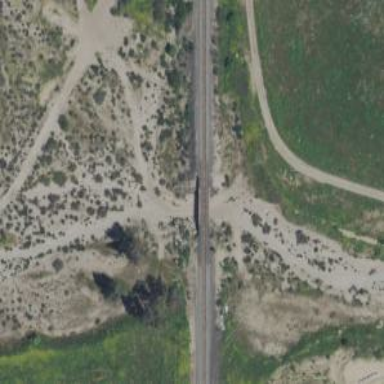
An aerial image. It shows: Railway bridge.